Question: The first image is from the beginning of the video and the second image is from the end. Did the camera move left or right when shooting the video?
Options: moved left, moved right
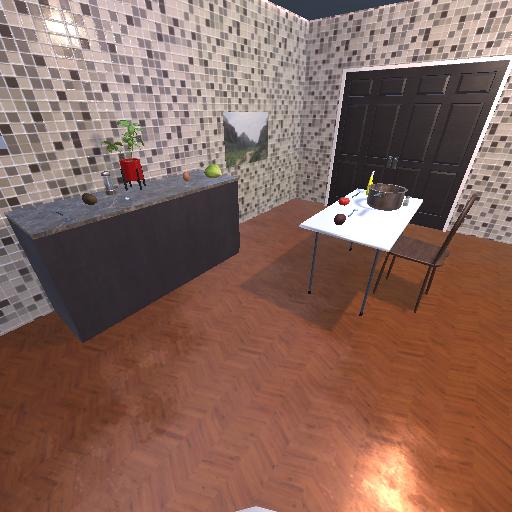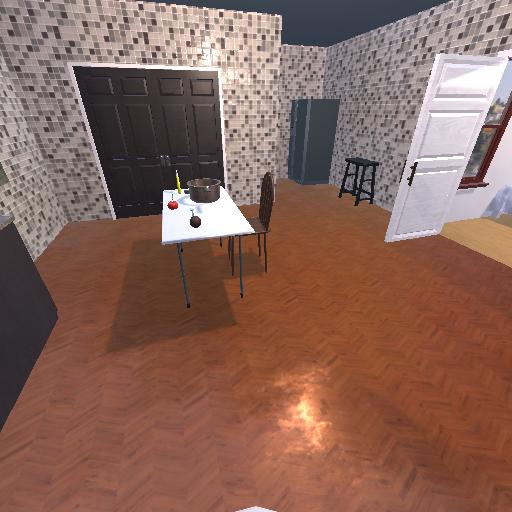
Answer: moved left